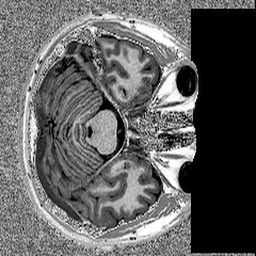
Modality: MP2RAGE
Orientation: axial
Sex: male